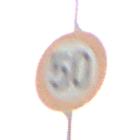
Verkehrszeichen: Geschwindigkeit50
Umgebung: Outdoor, Nature
Tageszeit: MorningAfternoon
Wetter: PartlyCloudy
Licht: Natural
Jahreszeit: Winter
Kontrast: MediumContrast